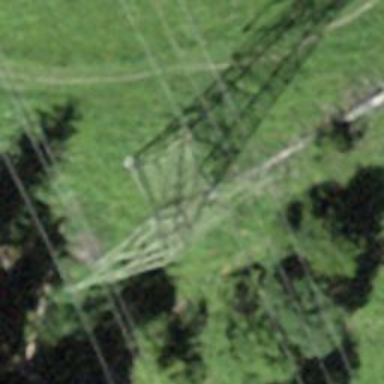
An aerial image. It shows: Towering power structure.